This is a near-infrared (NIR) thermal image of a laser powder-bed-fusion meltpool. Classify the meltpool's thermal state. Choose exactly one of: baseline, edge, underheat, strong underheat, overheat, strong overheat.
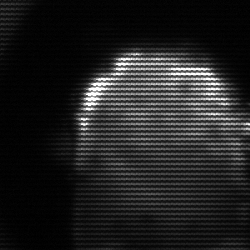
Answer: baseline